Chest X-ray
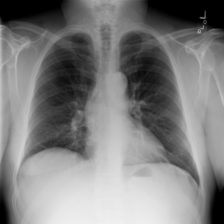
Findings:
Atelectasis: negative
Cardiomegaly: negative
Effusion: negative
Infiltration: negative
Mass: negative
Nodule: negative
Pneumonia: negative
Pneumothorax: negative
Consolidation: negative
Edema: negative
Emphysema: negative
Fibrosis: negative
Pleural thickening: negative
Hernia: negative